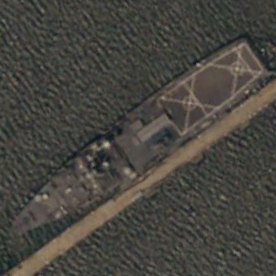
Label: combat